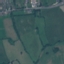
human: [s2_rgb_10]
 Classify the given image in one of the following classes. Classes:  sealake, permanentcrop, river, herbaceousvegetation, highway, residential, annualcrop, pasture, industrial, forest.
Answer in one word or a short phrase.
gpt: Pasture